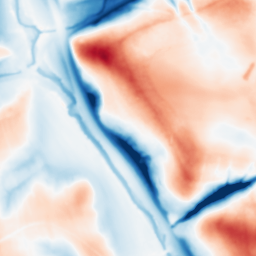
Category: multiscale
Decomposition family: dog
Decomposition parameters: sigma_low: 1
sigma_high: 20
Upsampling method: lanczos
Upsampling parameters: scale: 8
Upsampling scale: 8